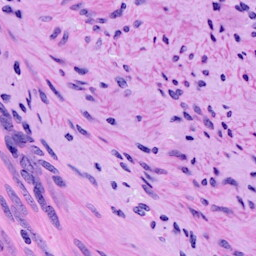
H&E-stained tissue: Cervix